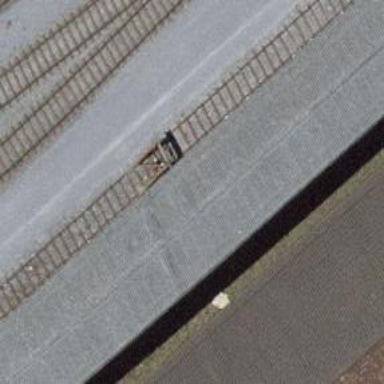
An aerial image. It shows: Railway buffer stop.